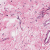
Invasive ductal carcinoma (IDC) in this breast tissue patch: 0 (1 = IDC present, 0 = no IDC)